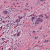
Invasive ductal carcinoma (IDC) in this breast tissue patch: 1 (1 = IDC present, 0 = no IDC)